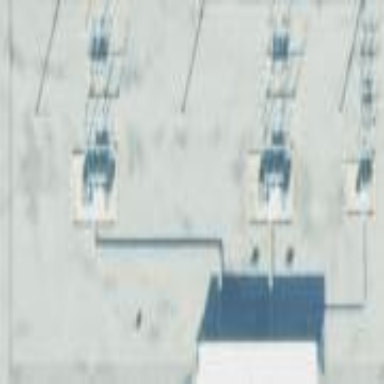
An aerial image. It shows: Industrial power substation enclosed by fence.